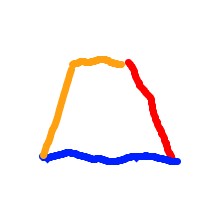
Shape: trapezoid